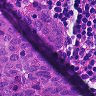
Metastatic tissue present: yes